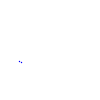
Particle: proton